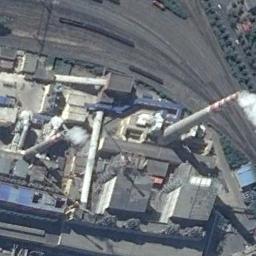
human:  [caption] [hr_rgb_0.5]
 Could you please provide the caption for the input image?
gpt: In the thermal power plant there are plants and machinery, and two chimneys emit smoke .

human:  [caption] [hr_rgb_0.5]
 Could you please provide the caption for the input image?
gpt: There are four thermal power stations, and two of them on the left are emitting smoke .

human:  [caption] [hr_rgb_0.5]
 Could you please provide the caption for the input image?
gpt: The thermal power station is next to some buildings and trees with white mist above .

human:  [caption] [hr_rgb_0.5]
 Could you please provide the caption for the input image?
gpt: There are many buildings of different shapes next to the thermal power station .

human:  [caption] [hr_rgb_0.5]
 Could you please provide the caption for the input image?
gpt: There are some buildings and two chimneys on the thermal power station .